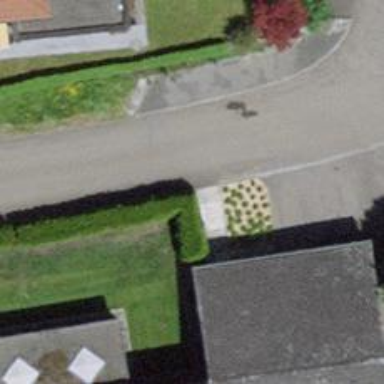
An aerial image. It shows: Hedge barrier.